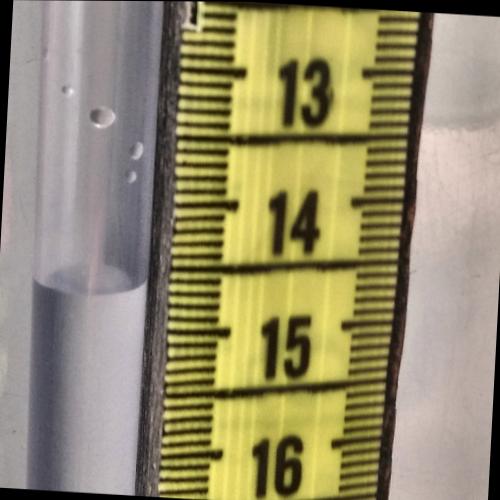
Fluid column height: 14.6 cm